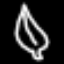
Label: leaf